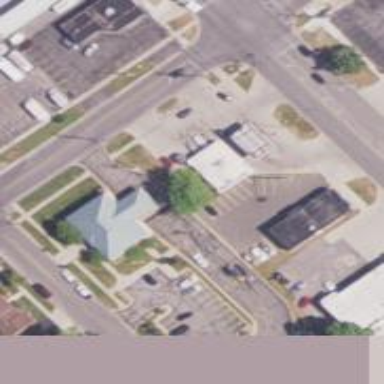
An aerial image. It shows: Convenience shop.